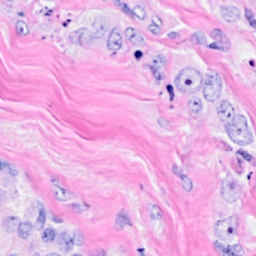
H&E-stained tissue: Breast